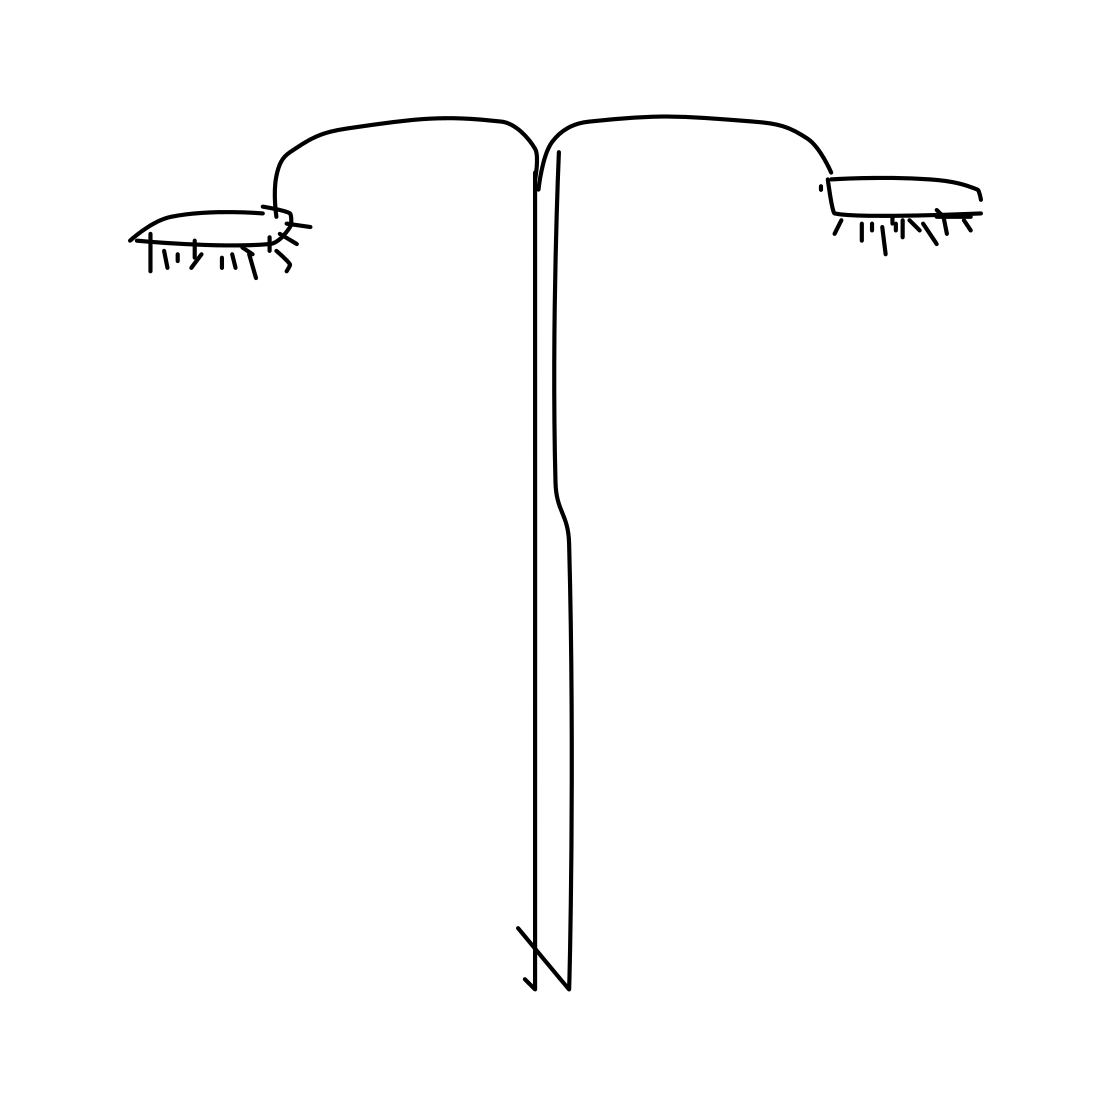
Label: streetlight